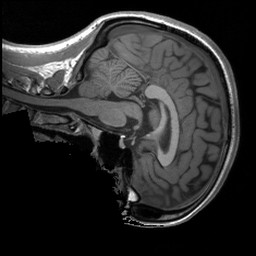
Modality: T1w
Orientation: sagittal
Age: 21
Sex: female
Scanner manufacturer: siemens
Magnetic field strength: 3 T
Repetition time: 1.9 s
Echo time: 0.00232 s